Field crop: tomato
Growth stage: 1
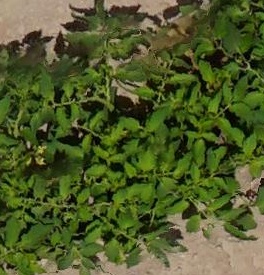
Species: tomato